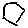
Label: hexagon